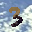
Label: 3